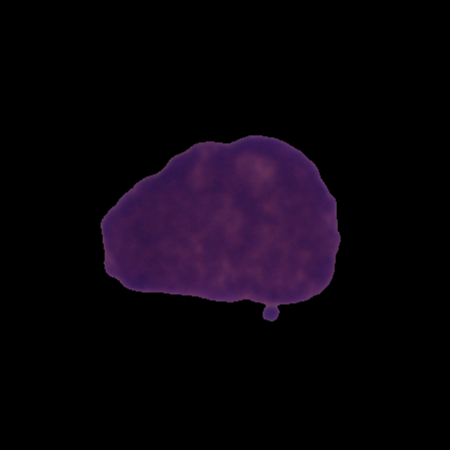
Label: cancer